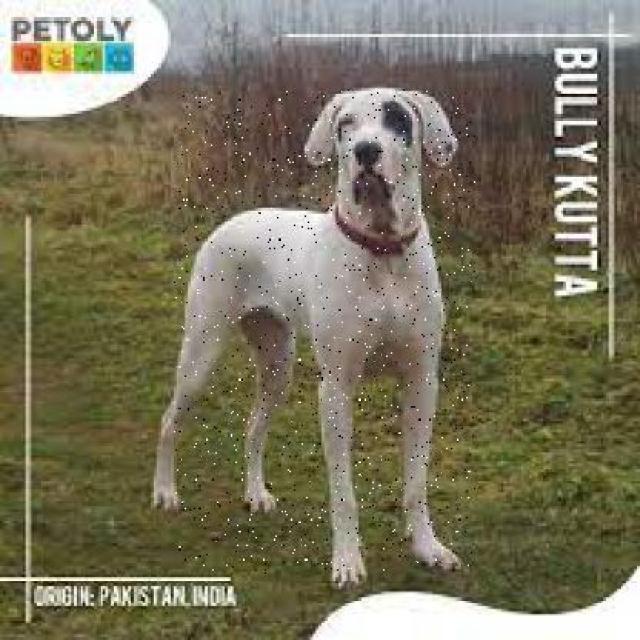
Healthy canine skin — no visible lesions, inflammation, or abnormalities. The skin and coat appear normal.